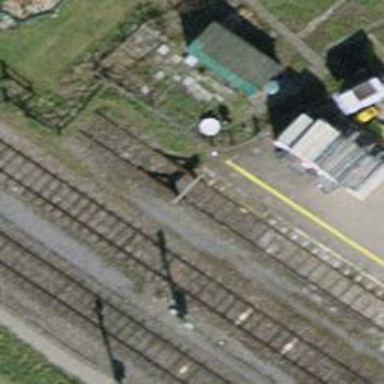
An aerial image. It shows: Railway buffer stop.